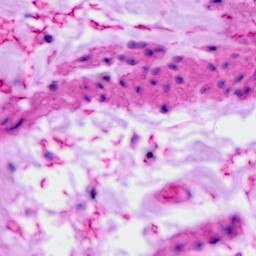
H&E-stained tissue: Ovarian